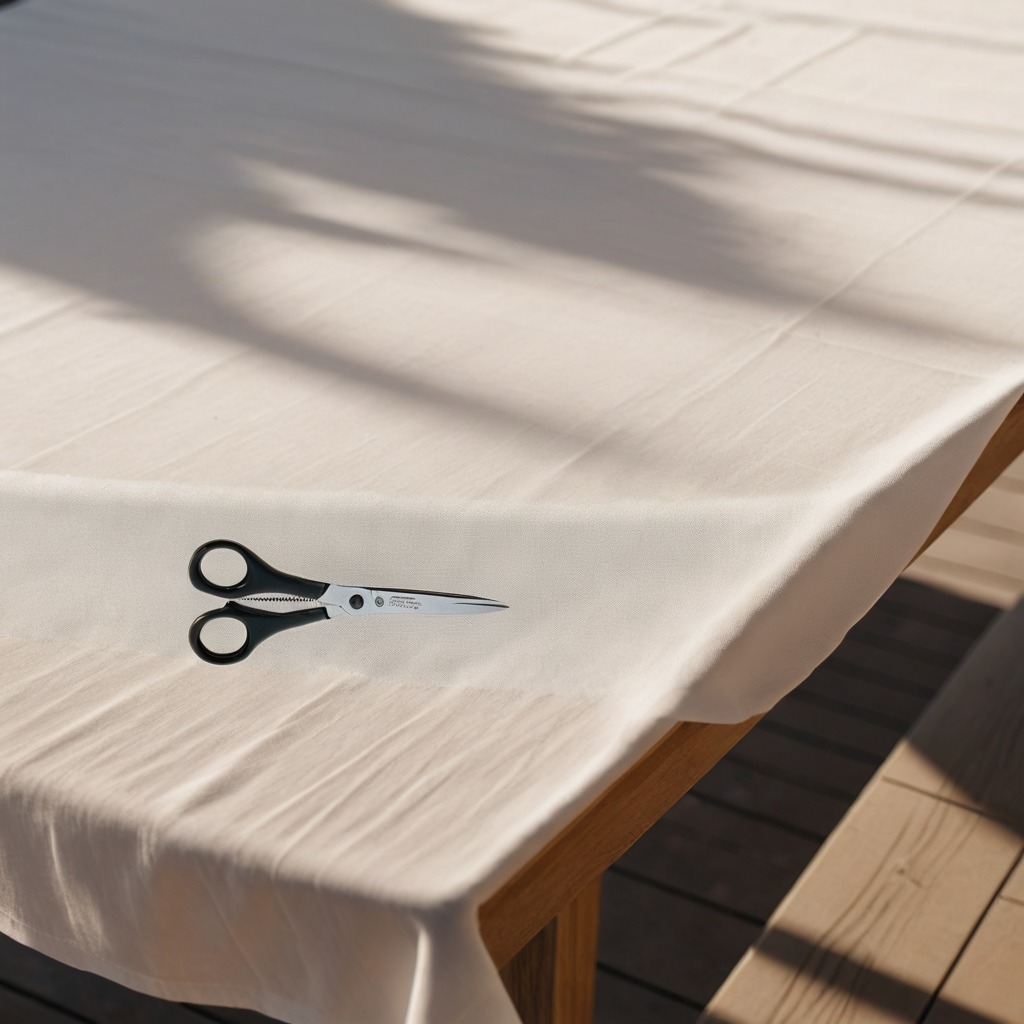
A scissor is lying on the wooden table.